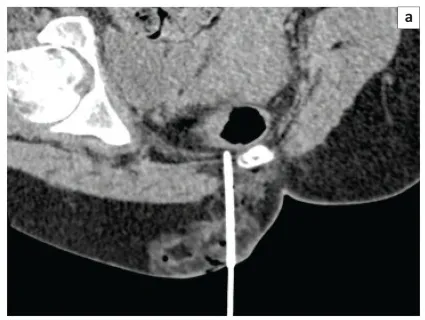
(a and b) Oblique axial and sagittal images show the tip of the needle (21G) at the level of the S5 vertebra in the presacral space with the rectum immediately antero-lateral to it.
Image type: radiology (ct)